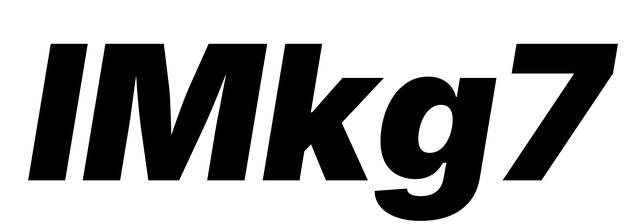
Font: Inter-Italic_Black_Italic